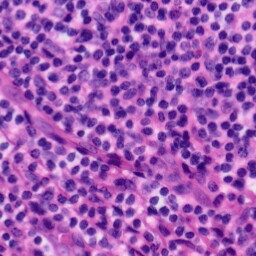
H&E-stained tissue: Tonsil